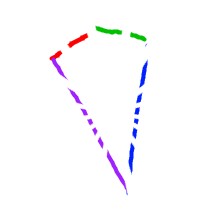
Shape: kite